【题型】填空题　【知识点】平面几何　【难度】easy
如图，已知三角形的面积是 $4$ 平方厘米，则圆的面积为 \underline{\hspace{3cm}} 平方厘米（$\pi$ 取 $3.14$）．

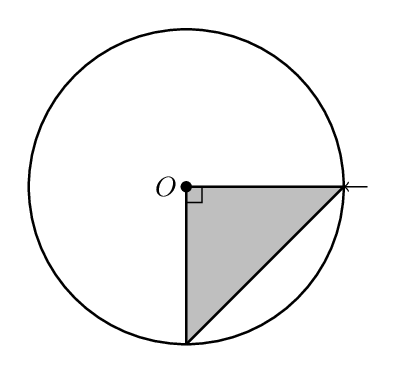
【解答】

\noindent \textbf{【答案】} $\boldsymbol{25.12}$

\noindent \textbf{【详解】} 解：设圆的半径为$r$，
$\therefore S_{\text{三角形}} = \dfrac{1}{2}r^2 = 4$，则$r^2 = 8$，
$\therefore S_{\text{圆}} = \pi r^2 = 3.14\times 8 = 25.12$（平方厘米）．